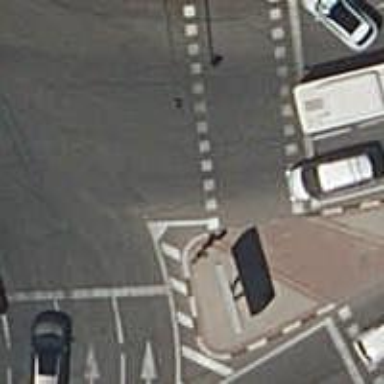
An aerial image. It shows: Crossing with traffic signals.